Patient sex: M
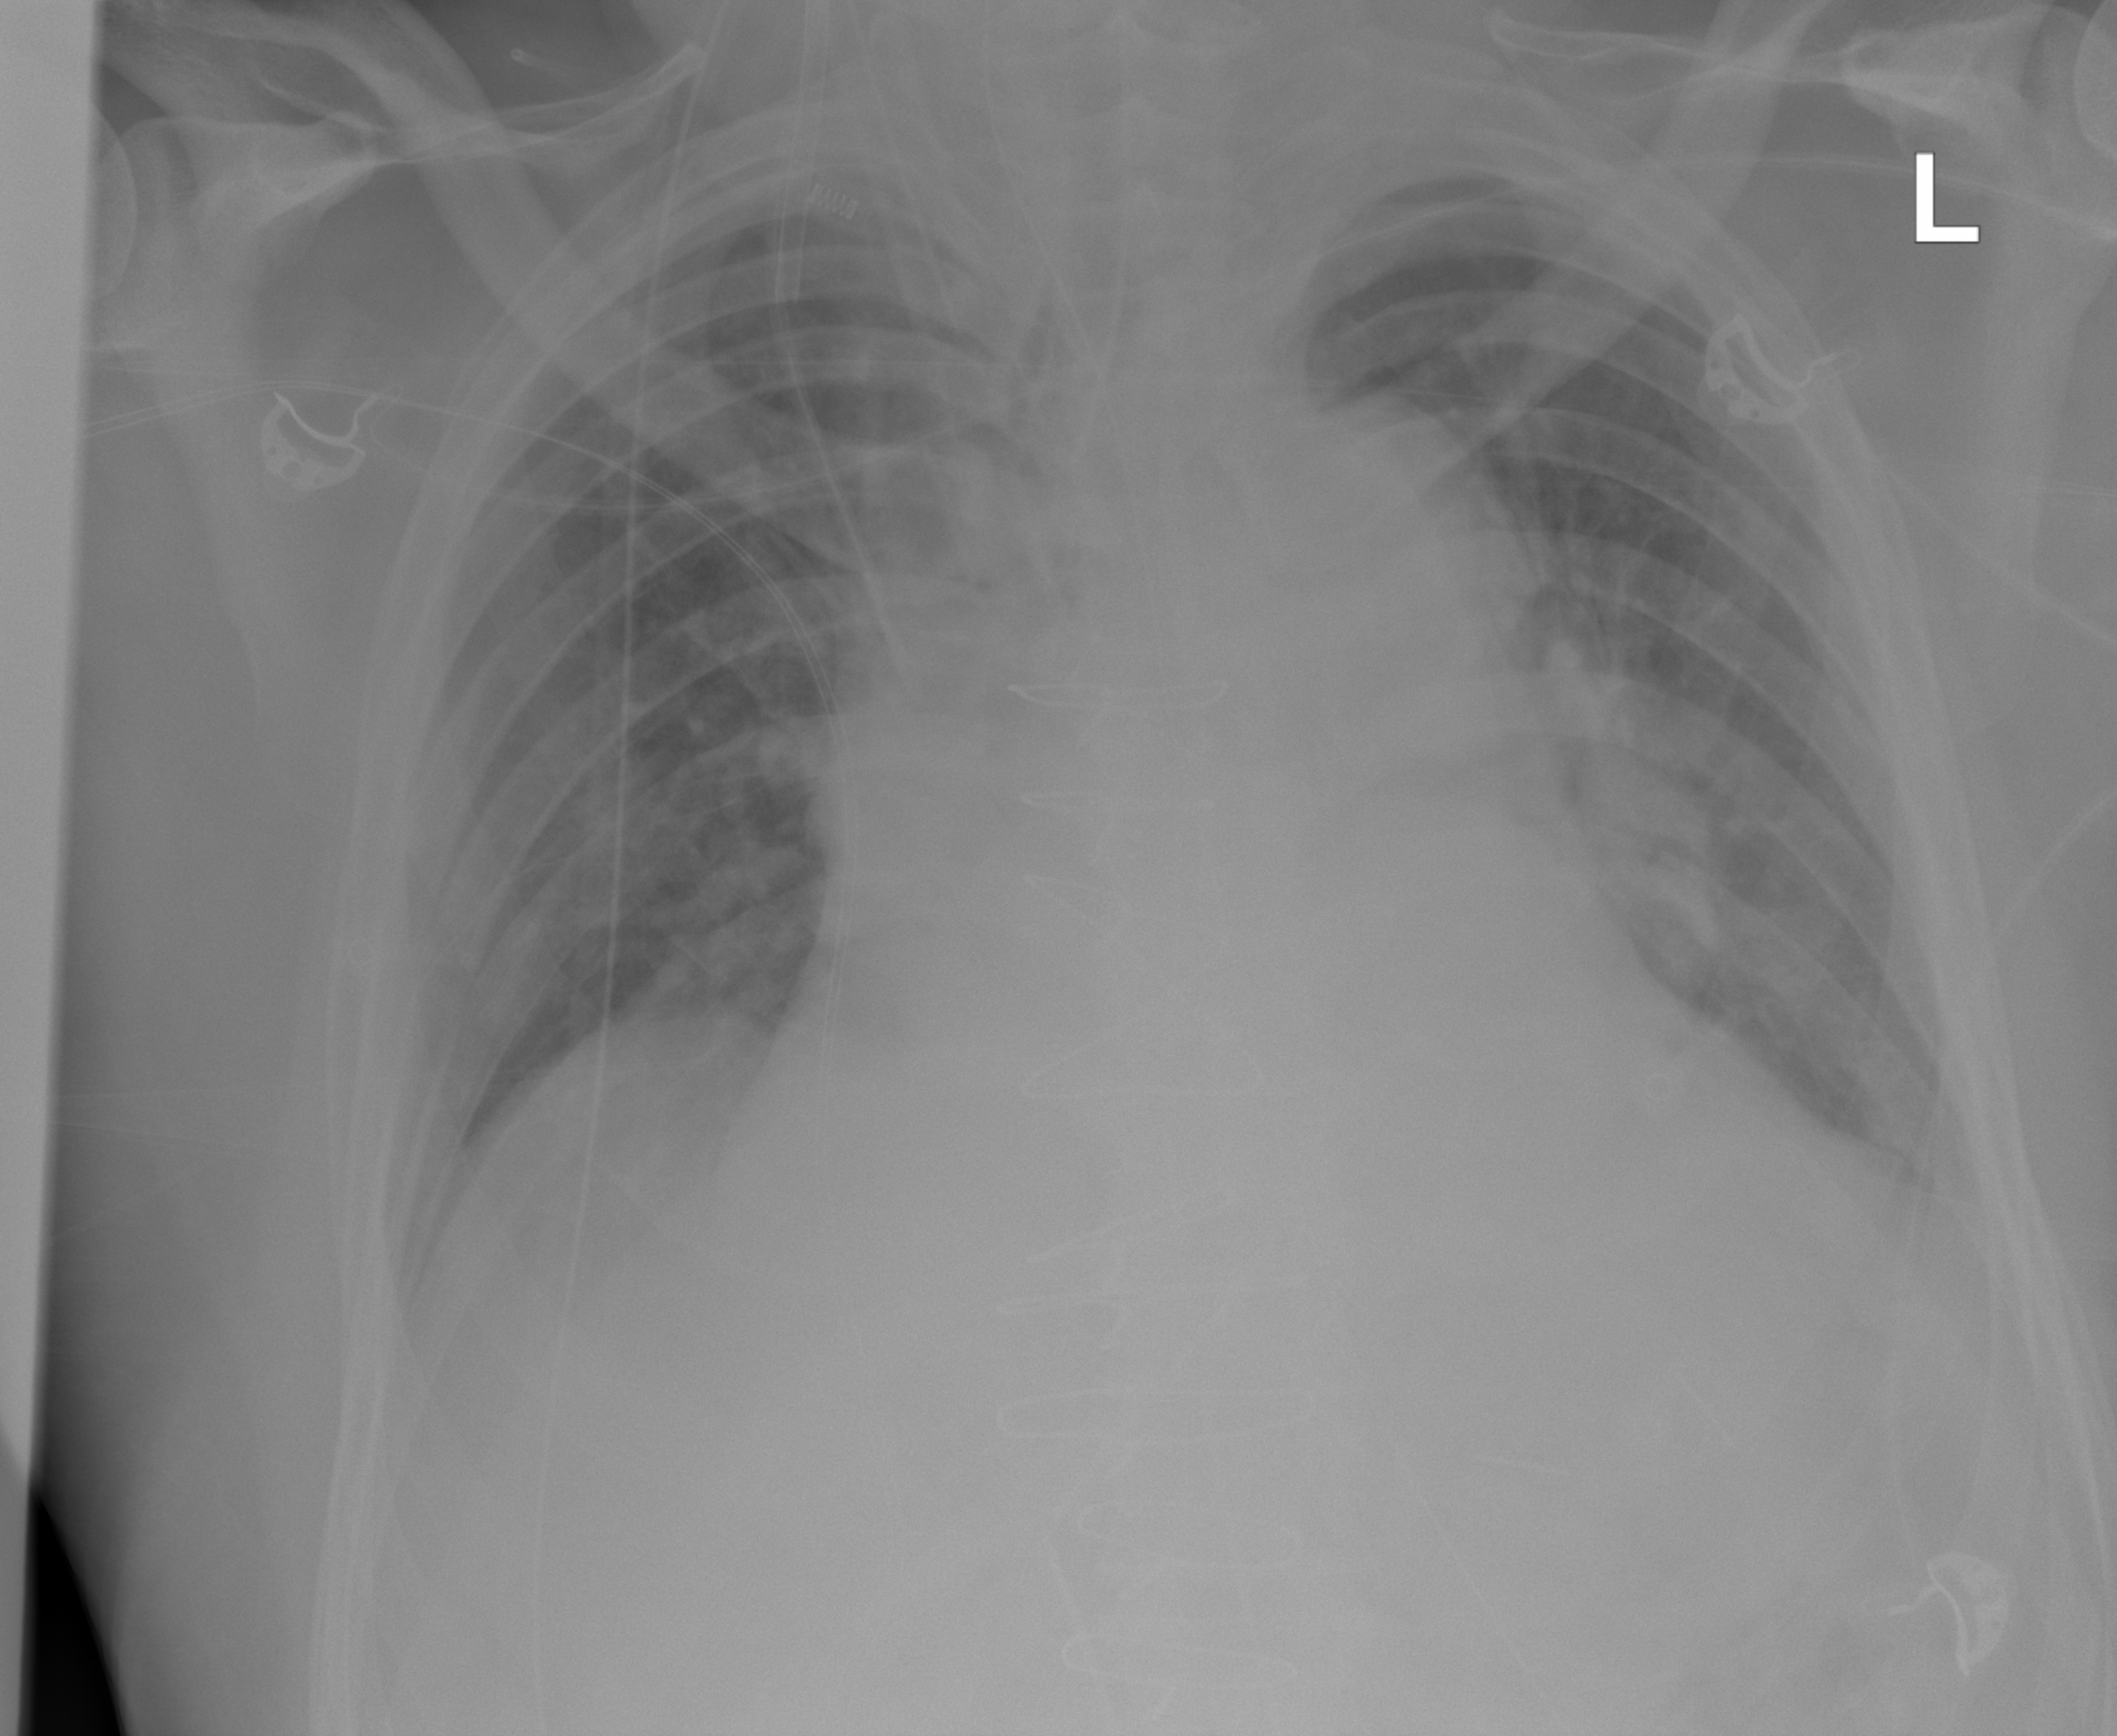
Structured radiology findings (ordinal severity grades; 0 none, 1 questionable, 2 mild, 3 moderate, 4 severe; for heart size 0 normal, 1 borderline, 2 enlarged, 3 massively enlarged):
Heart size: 3
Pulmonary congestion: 2
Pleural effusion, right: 0
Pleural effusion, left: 0
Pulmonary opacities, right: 0
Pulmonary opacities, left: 2
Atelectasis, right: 0
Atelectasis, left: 2